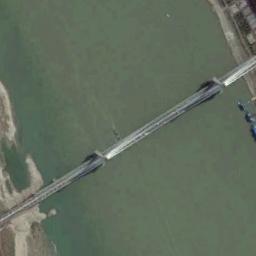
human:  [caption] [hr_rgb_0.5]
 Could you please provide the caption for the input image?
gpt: A bridge connects the land on both sides of the turquoise river with white supports on the bridge .

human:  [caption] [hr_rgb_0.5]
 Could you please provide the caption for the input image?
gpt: The water under this bridge is dark green .

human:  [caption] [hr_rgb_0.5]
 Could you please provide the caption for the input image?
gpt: There is a bridge over the green river .

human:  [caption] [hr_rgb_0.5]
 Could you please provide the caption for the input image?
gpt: A bridge built on a dark green river .

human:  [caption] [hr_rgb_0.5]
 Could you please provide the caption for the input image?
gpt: There is a bridge over the river .